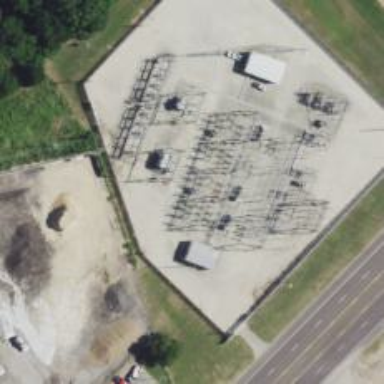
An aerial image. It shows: Switch used for power control.